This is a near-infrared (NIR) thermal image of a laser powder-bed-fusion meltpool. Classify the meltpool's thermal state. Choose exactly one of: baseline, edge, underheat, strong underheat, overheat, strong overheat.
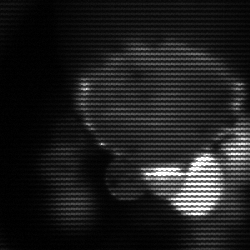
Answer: edge